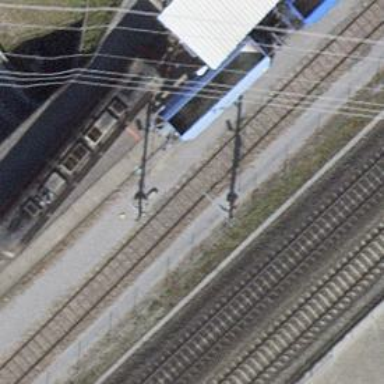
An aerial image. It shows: Railway bridge with electrified contact lines. It services single-track spur.